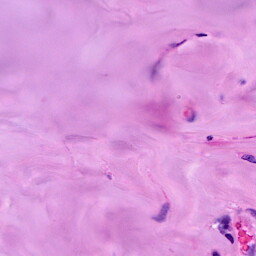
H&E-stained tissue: Breast